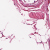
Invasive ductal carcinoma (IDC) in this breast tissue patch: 0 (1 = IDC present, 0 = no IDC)